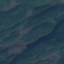
Label: Forest